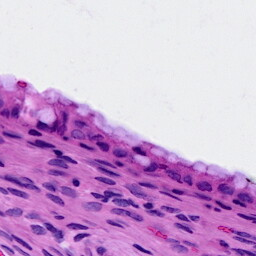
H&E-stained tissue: Cervix